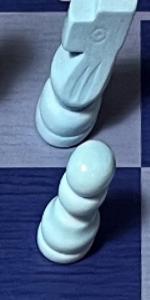
Label: Pawn_White